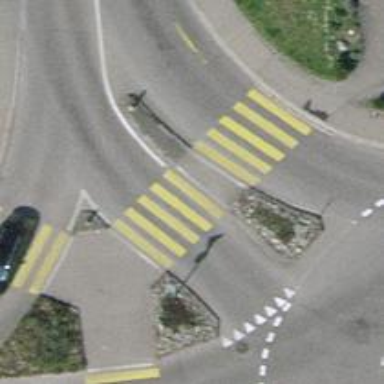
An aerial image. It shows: Marked road crossing with pedestrian island.